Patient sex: M
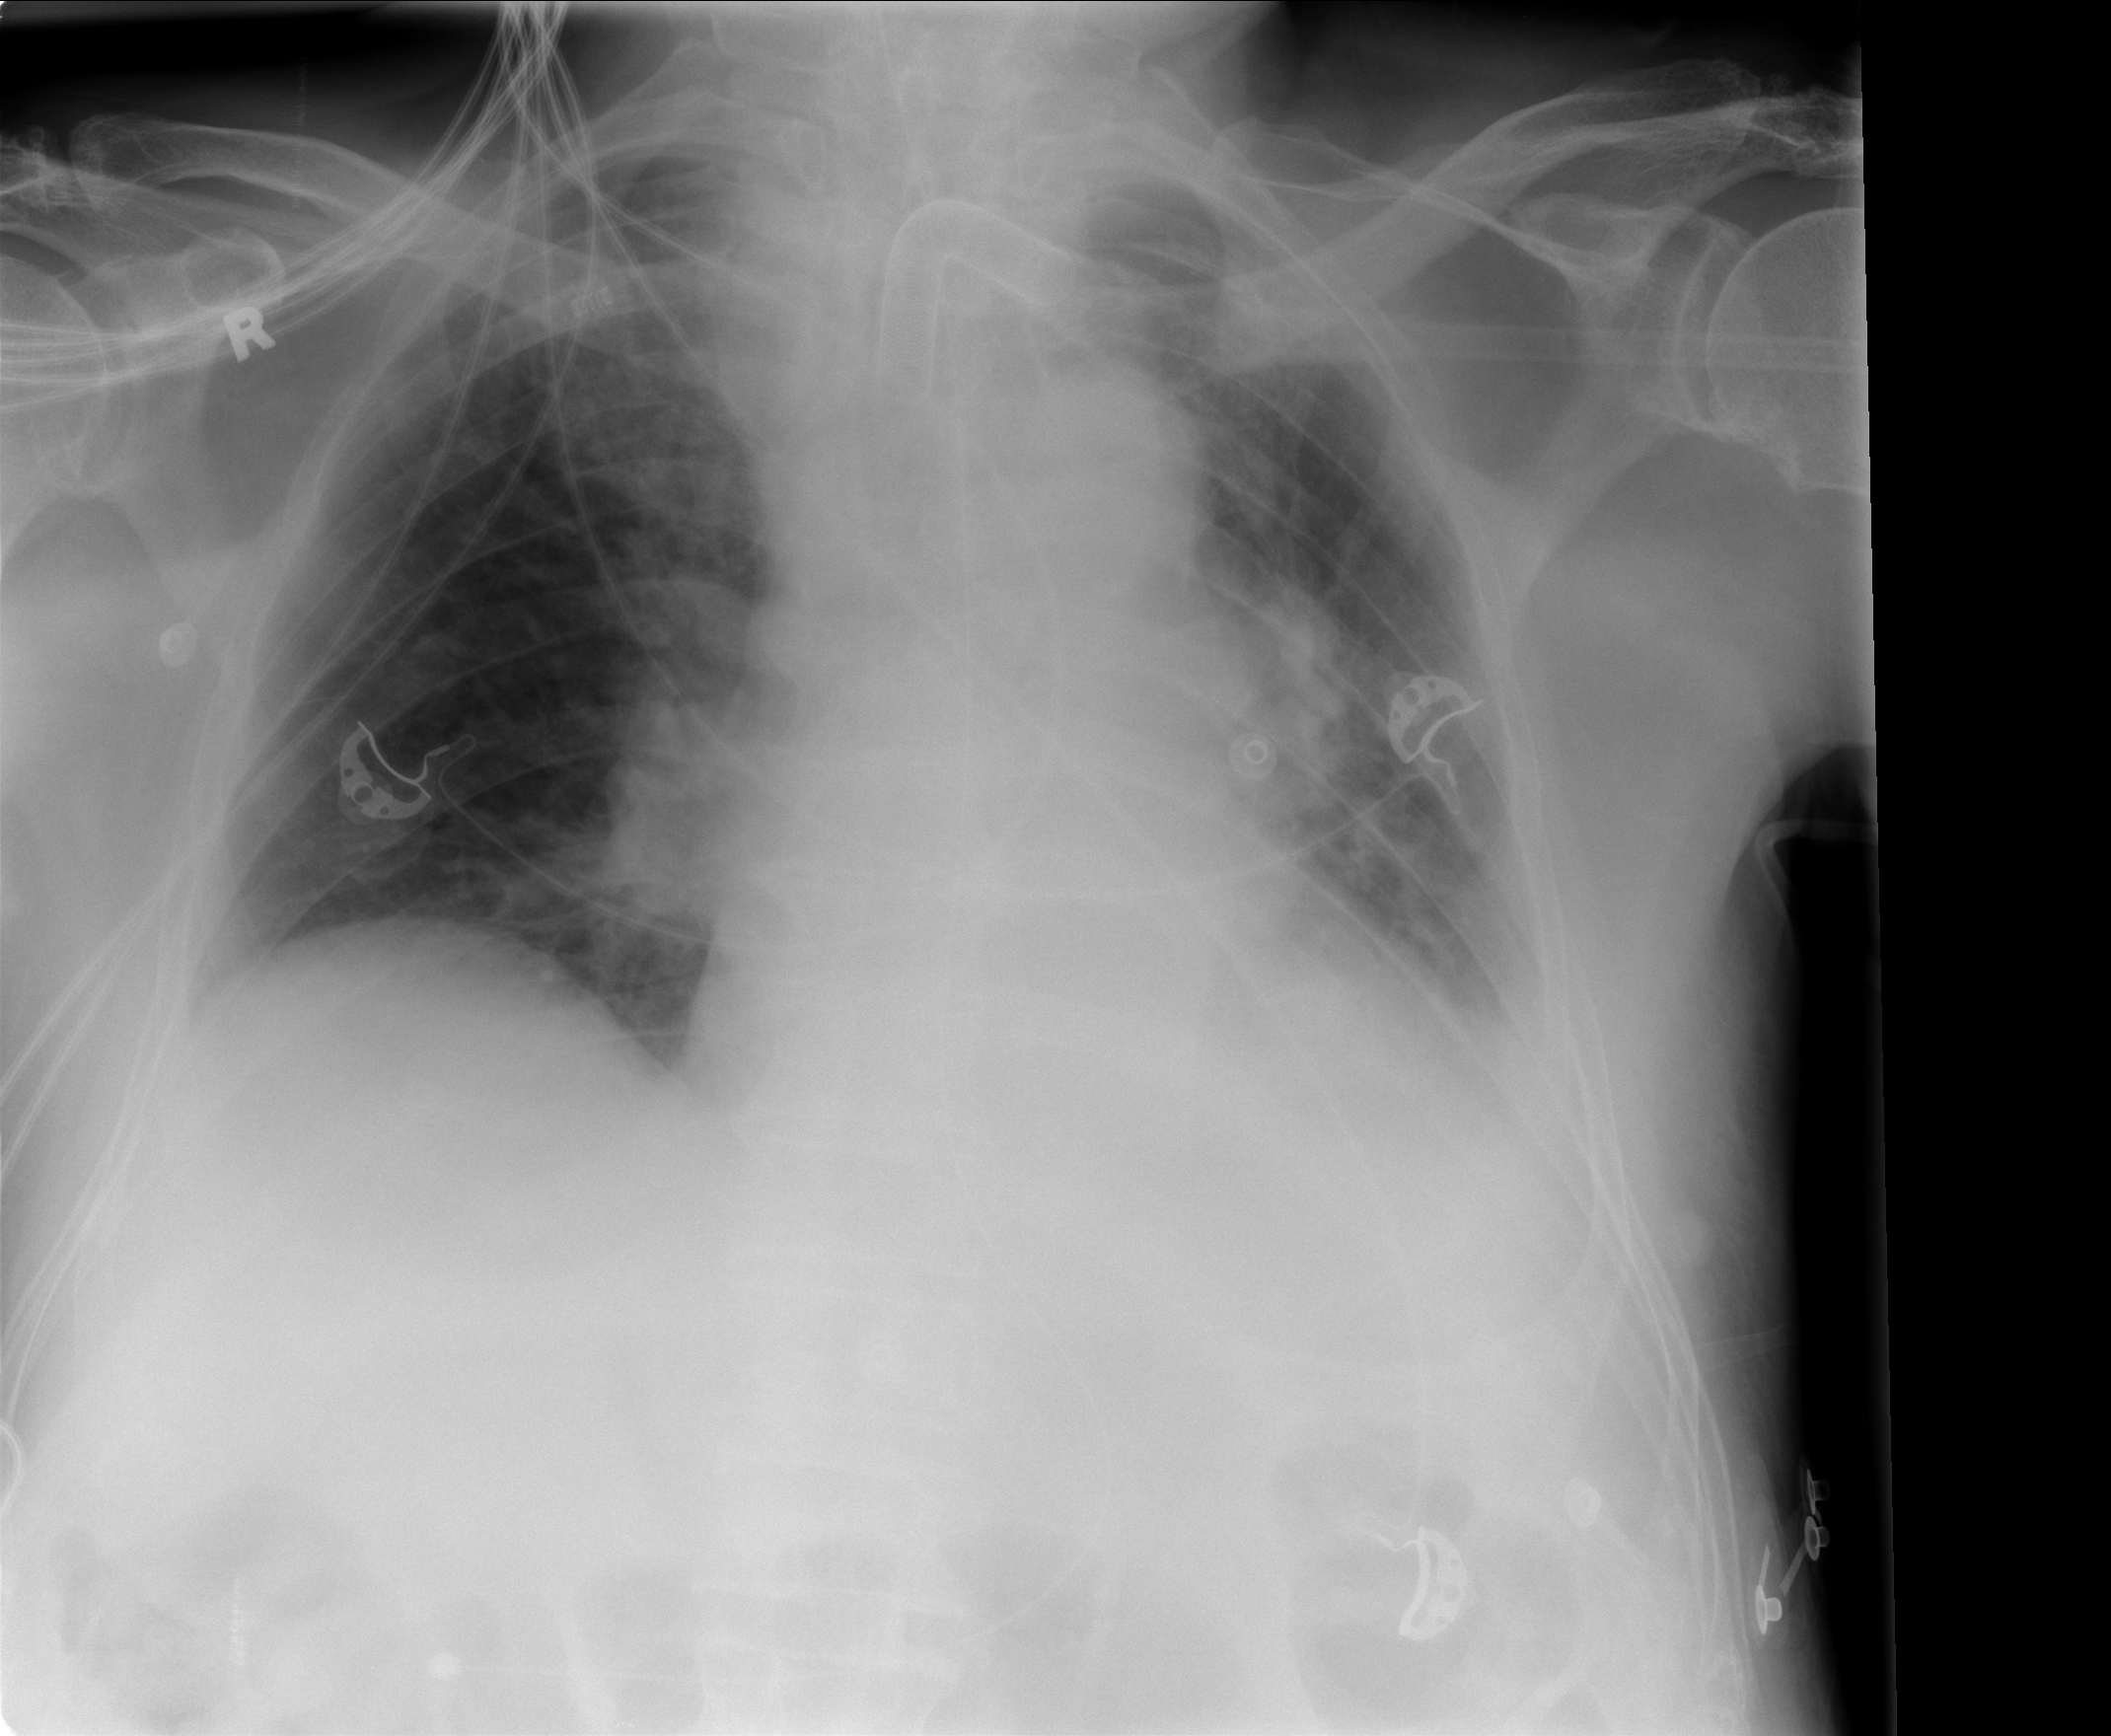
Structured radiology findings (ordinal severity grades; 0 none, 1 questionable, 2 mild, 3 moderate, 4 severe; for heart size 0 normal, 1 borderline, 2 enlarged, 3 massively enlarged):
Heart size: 0
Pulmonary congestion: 2
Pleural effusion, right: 0
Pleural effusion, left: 2
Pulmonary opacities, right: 1
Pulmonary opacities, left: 1
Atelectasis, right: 0
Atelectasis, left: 2